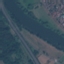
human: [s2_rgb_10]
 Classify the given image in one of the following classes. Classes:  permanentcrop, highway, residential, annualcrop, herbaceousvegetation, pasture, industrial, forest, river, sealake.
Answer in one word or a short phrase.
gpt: River